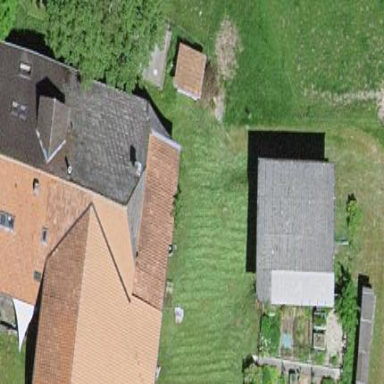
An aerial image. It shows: Farm building.